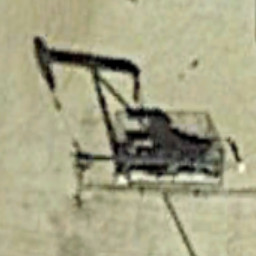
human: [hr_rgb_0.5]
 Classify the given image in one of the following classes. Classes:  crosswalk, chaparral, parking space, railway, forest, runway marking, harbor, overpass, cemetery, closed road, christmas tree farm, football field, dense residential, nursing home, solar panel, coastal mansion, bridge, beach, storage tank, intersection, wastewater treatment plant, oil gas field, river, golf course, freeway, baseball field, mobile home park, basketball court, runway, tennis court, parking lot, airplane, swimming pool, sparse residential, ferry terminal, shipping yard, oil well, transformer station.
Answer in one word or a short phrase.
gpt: oil well